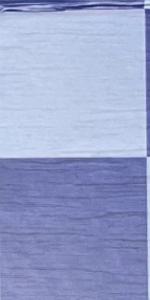
Label: Empty